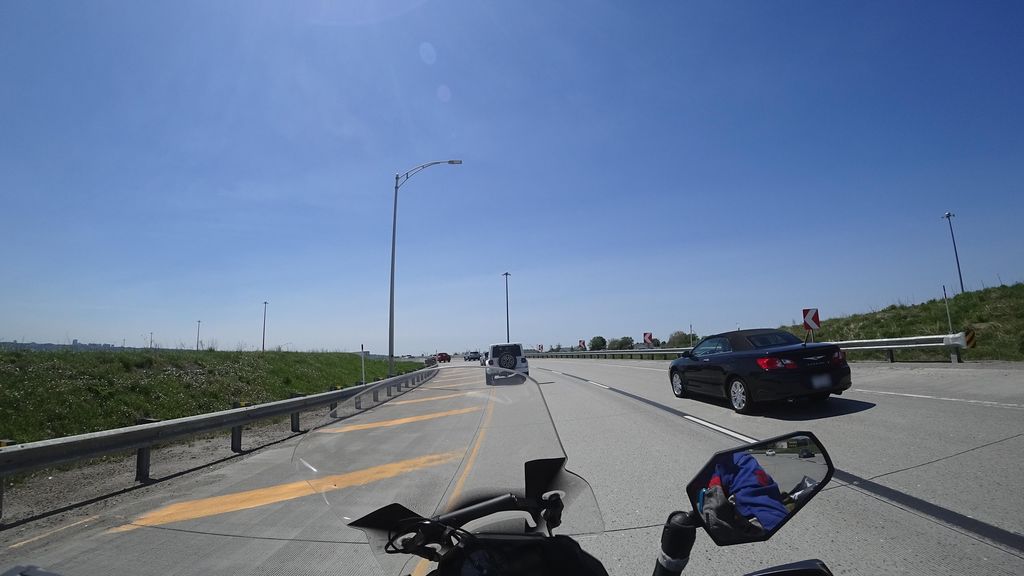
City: quebec_city